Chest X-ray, PA view. Patient: 46 years old, sex M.
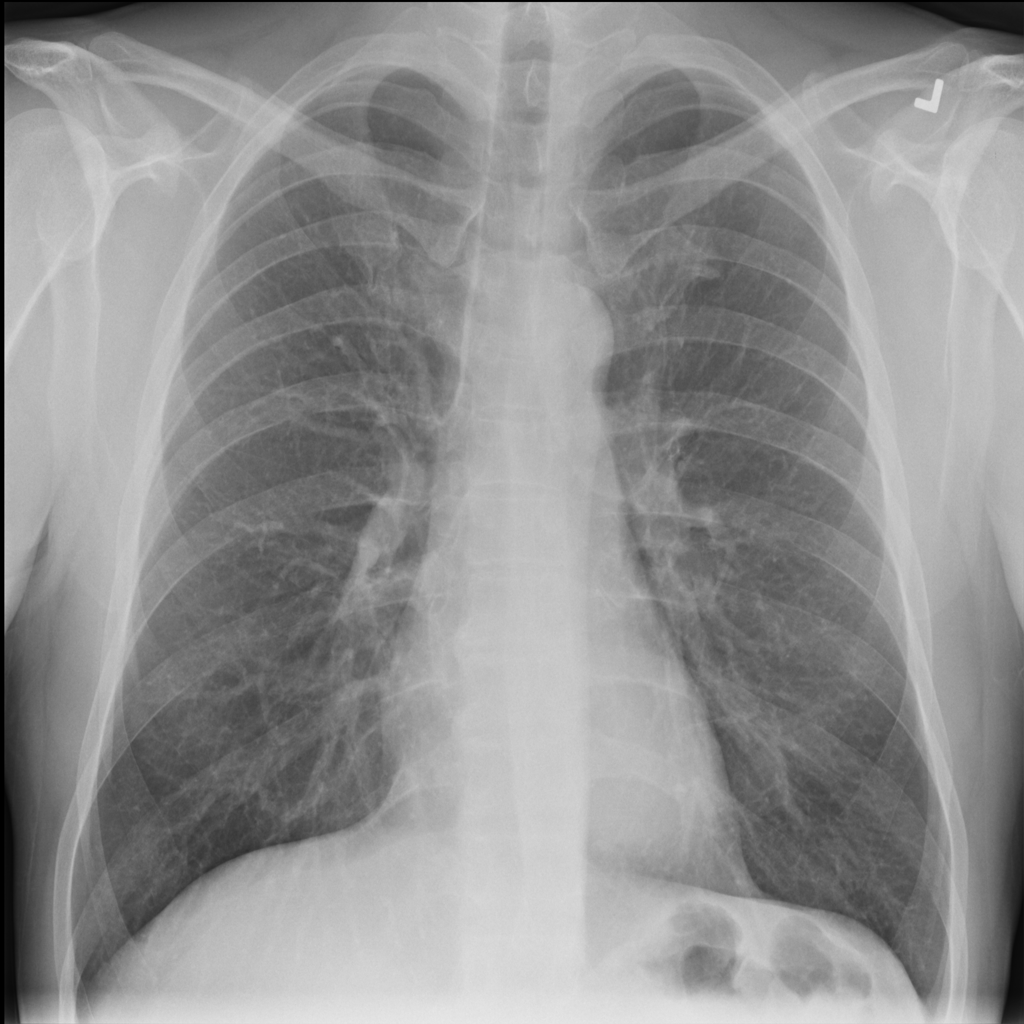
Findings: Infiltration